Question: I have an iframe which is showing google map following css is applied on it
'''
position: relative;
top: 48px;
left: -233px;
'''
but when i scroll down it just comes above the bar which is showing khaleej time and social links

I try many techniques but no use to make this iframe behind that social link bar . <URL>
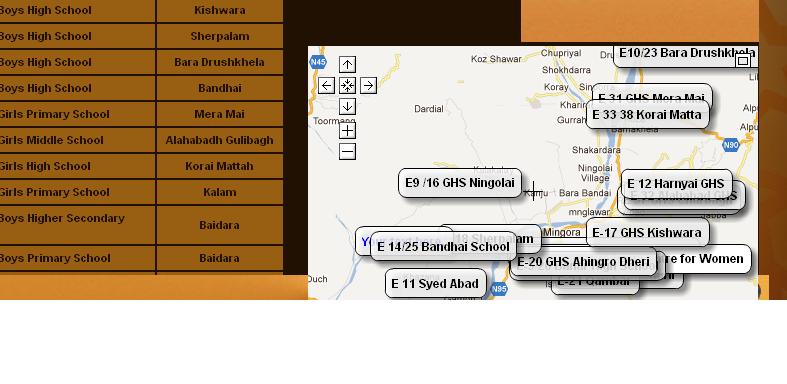
Answer: This issue is Scribble Maps is using the flash plugin and not setting the wmode to opaque. Without this, Flash renders on-top of everything else. I would suggest contacting them and having them change their embed code slightly.
Forcing the z-index on the iframe, and the bottom bar won't correct this.